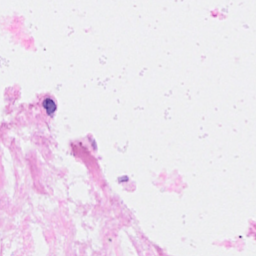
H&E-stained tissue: Breast